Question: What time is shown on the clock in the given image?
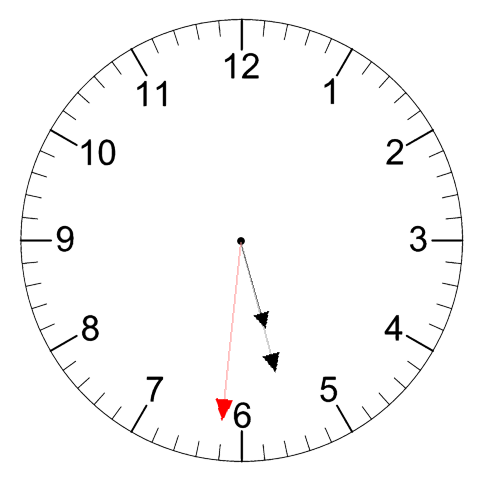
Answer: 05:27:31